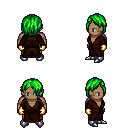
a pixel art fantasy rpg character, male body template, human, dark skin, brown robe, robe skirt, green bangs hairstyle, gold gloves, metal boots, four views (front, back, left, right), 2x2 character sprite sheet, small pixel art, hard edges, no anti-aliasing